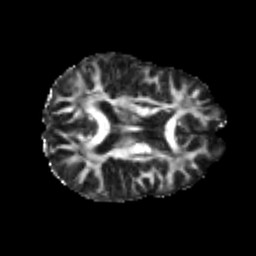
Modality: FA
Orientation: axial
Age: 24
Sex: female
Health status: healthy
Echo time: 0.074 s